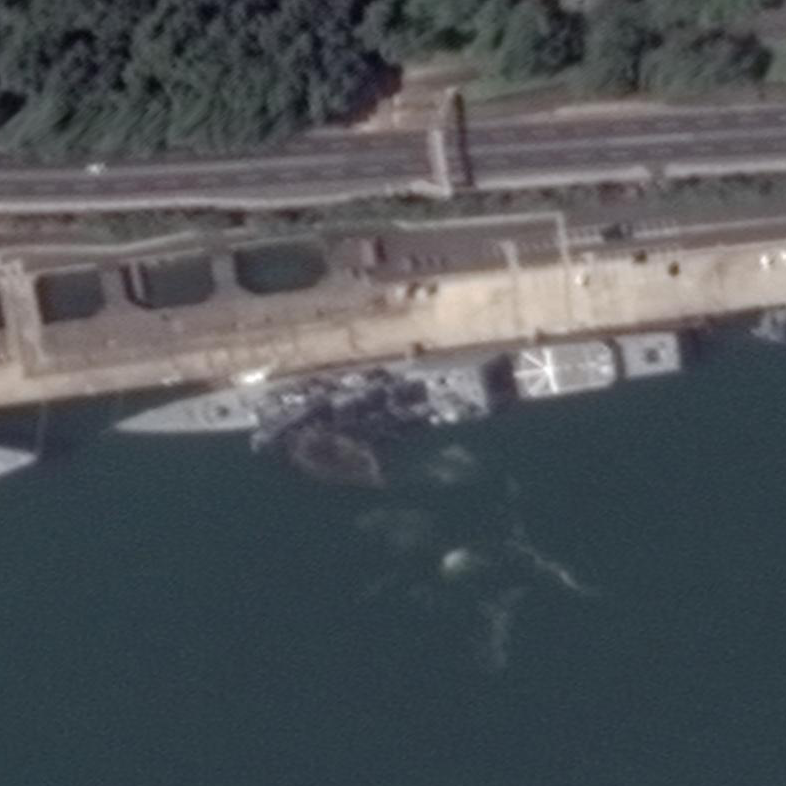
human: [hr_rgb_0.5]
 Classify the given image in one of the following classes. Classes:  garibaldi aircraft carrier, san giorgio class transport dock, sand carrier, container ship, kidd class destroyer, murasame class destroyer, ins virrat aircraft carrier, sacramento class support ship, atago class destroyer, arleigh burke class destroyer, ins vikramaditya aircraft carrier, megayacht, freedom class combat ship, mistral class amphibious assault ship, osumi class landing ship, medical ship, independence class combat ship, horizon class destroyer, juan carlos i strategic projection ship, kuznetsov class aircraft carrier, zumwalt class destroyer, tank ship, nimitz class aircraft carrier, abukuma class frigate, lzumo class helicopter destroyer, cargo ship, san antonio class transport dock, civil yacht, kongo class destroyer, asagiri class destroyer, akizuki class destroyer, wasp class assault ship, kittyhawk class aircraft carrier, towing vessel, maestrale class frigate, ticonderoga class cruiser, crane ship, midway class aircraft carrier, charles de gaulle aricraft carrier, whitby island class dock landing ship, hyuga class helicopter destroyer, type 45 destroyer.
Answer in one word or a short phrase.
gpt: Abukuma class frigate